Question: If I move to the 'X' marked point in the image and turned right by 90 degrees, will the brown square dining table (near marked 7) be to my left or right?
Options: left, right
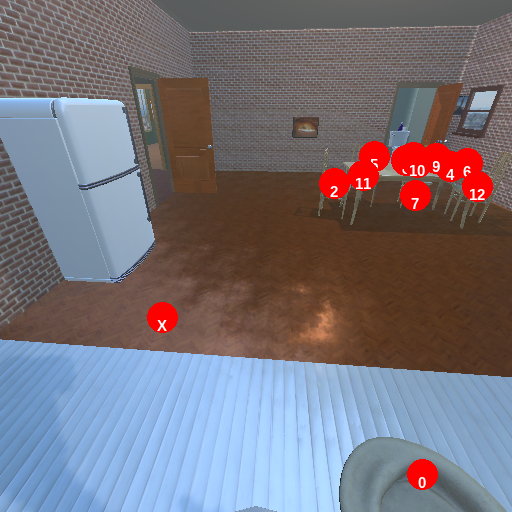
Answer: left